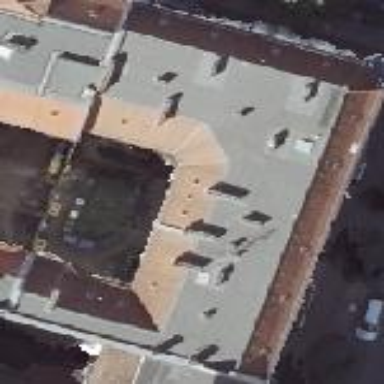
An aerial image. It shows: Building consisting of apartments with double saltbox roof shape.